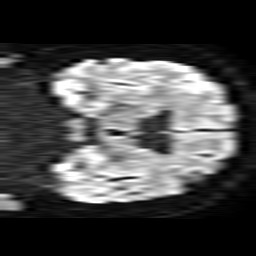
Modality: TRACE
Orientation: coronal
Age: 20
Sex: male
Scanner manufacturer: philips
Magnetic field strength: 1.5 T
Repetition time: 3.365 s
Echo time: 0.09255 s